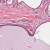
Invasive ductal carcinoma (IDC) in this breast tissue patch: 0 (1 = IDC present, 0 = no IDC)